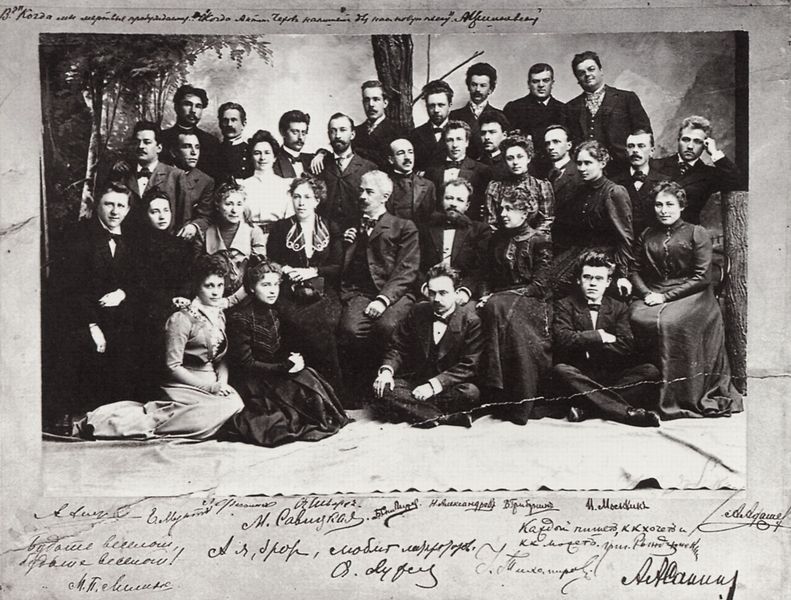
Titel: Die erste Schauspielerbesetzung des Moskauer Künstlertheaters, versehen mit ihren Autogrammen, Moskau
Künstler: Russischer Photograph
Schlagwörter: baum, blätter, dunkel, gruppe, laub, schatten, weiß, bäume, frauen, landschaft, sitzen, elegant, grau, hell, hintergrund, kleider, licht, männer, schwarz, teppich, anzüge, gesichter, jung, wand, arme, stehen, ärmel, hände, natur, boden, sitzend, stehend, familie, frontal, fliegen, schrift, rand, foto, fotografie, photographie, unterschrift, schwarz weiss, überschrift, treffen, gruppenbild, namen, kulisse, erinnerung, fotographie, klasse, signaturen, unterschriften, gruppenfoto, ärme, schwaez weiss